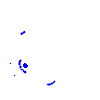
Particle: electron